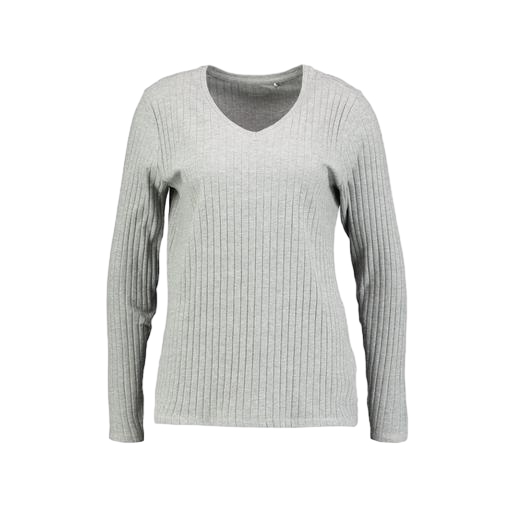
long-sleeve t-shirt only macy, v-neck and long sleeves, long v-necked grey shirt, white background